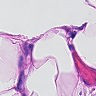
Metastatic tissue present: yes